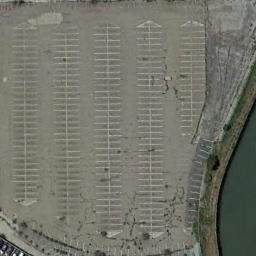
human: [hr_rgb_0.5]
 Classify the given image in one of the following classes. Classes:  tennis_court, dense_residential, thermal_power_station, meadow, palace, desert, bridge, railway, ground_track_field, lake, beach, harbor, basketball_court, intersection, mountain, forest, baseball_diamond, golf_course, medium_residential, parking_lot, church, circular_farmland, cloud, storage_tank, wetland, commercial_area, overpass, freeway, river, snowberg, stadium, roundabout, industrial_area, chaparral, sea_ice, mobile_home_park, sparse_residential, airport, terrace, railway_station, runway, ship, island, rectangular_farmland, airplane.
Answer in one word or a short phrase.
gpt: parking_lot